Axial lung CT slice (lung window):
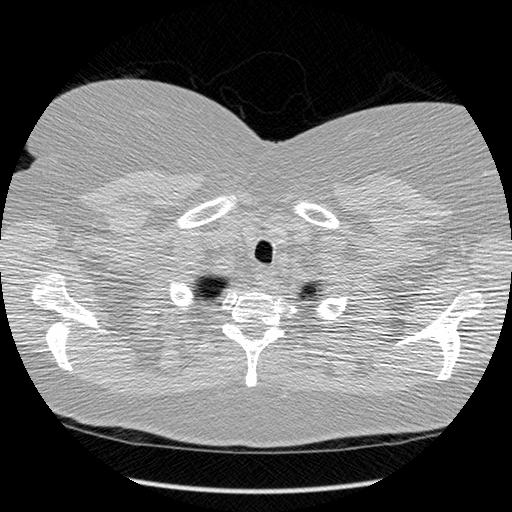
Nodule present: no